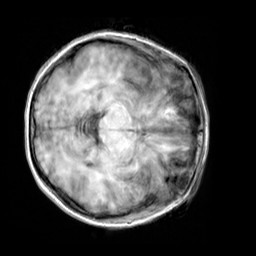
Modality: T1w
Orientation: axial
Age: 20
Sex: female
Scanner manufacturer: siemens
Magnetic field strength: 3 T
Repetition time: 2.3 s
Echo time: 0.00303 s